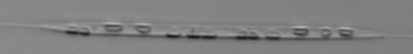
Label: Rhizosolenia